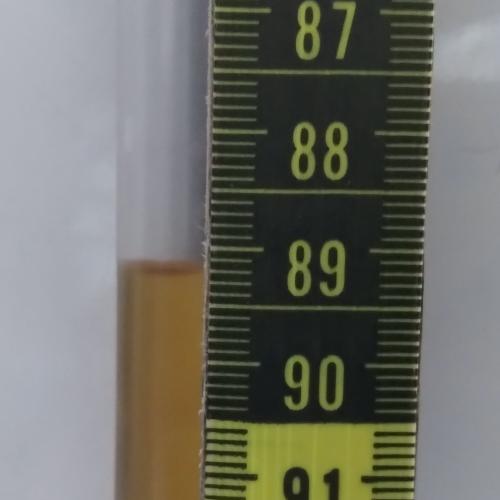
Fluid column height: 89.2 cm